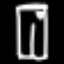
Label: pants